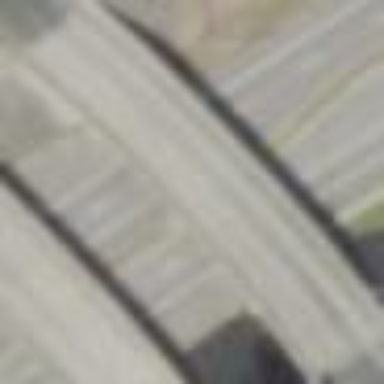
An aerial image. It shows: Man-made bridge.